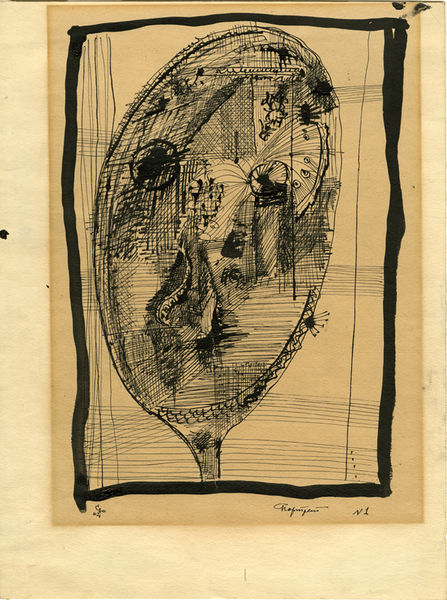
Titel: Portrait No. 1, Portrait No. 1
Künstler: Iurii Sobolev
Standort: Amherst (Massachusetts, USA)
Institution: Mead Art Museum, Amherst College
Schlagwörter: white, black, face, nose, portrait, japanese, mirror, head, eyes, drawing, paper, black and white, frame, oval, dots, mouth, line, sketch, beard, pen, quill, smile, abstract, person, neck, ink, rectangle, circle, circles, eye, lines, figure, linear, paint, butterfly, hatching, cross hatching, wing, border, squiggles, swirls, scribble, self portrait, fan, strange, scales, hatch, minimalist, enigmatic, strippling, otherworldly, fafce, pencil drawing